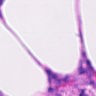
Metastatic tissue present: no